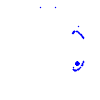
Particle: kaon